Question: I want to close the opened window by clicking on the gray background.

But when I click on the window itself, it does not close
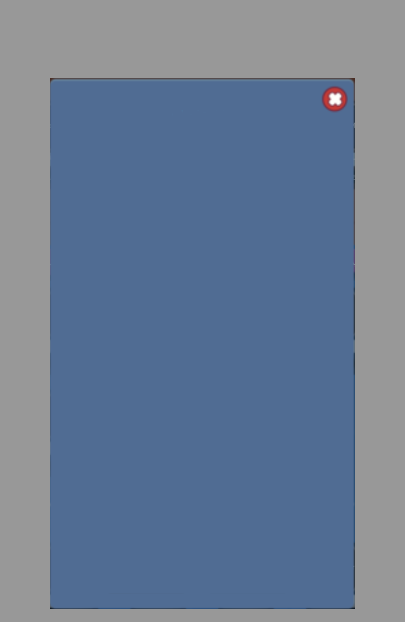
Answer: Create a button that occupies the entire screen behind the red mark button. Set this button's background to none and add an onclick event just as this red mark button